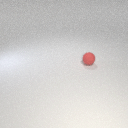
small red rubber sphere